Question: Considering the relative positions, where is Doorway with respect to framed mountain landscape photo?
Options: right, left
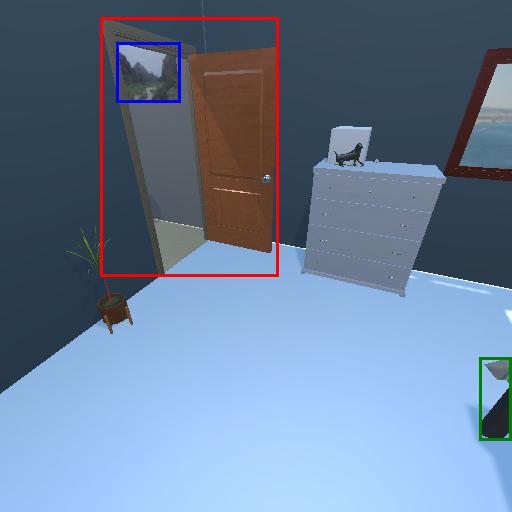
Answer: right